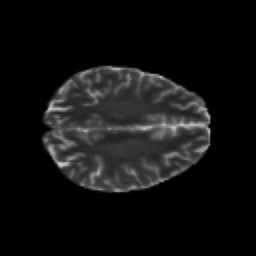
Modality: T2w
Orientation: axial
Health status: healthy
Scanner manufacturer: siemens
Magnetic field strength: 3 T
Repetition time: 10 s
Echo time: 0.092 s